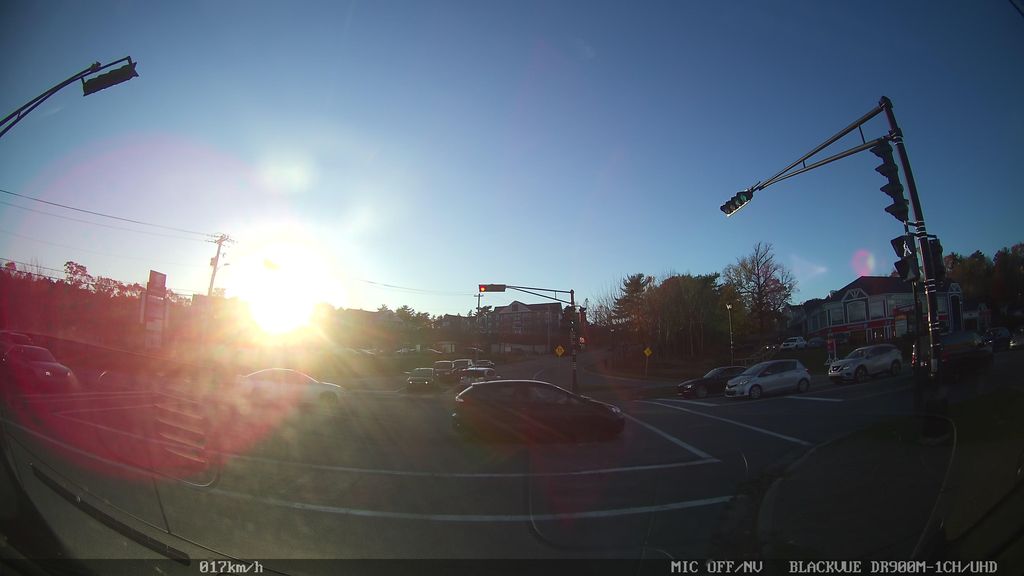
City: halifax